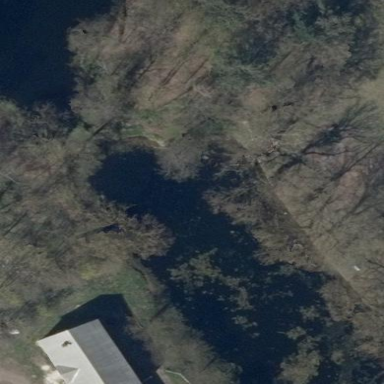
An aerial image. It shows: Pond surrounded by natural water.